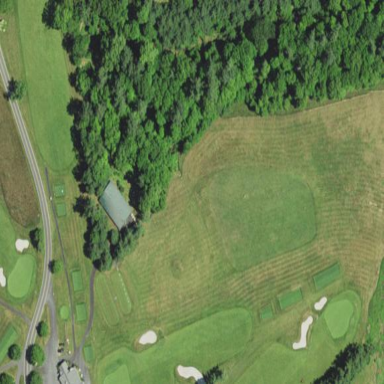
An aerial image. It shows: Grassy area designated for driving range golf.